Interaction volume radius: 10 \u00c5
Interaction volume height: 35 \u00c5
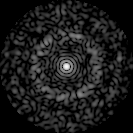
Disorder parameter: 0.8347